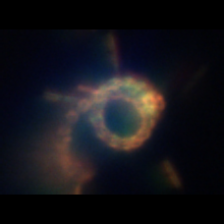
Taxon: Chaetoceros
Group: Diatoms